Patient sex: M
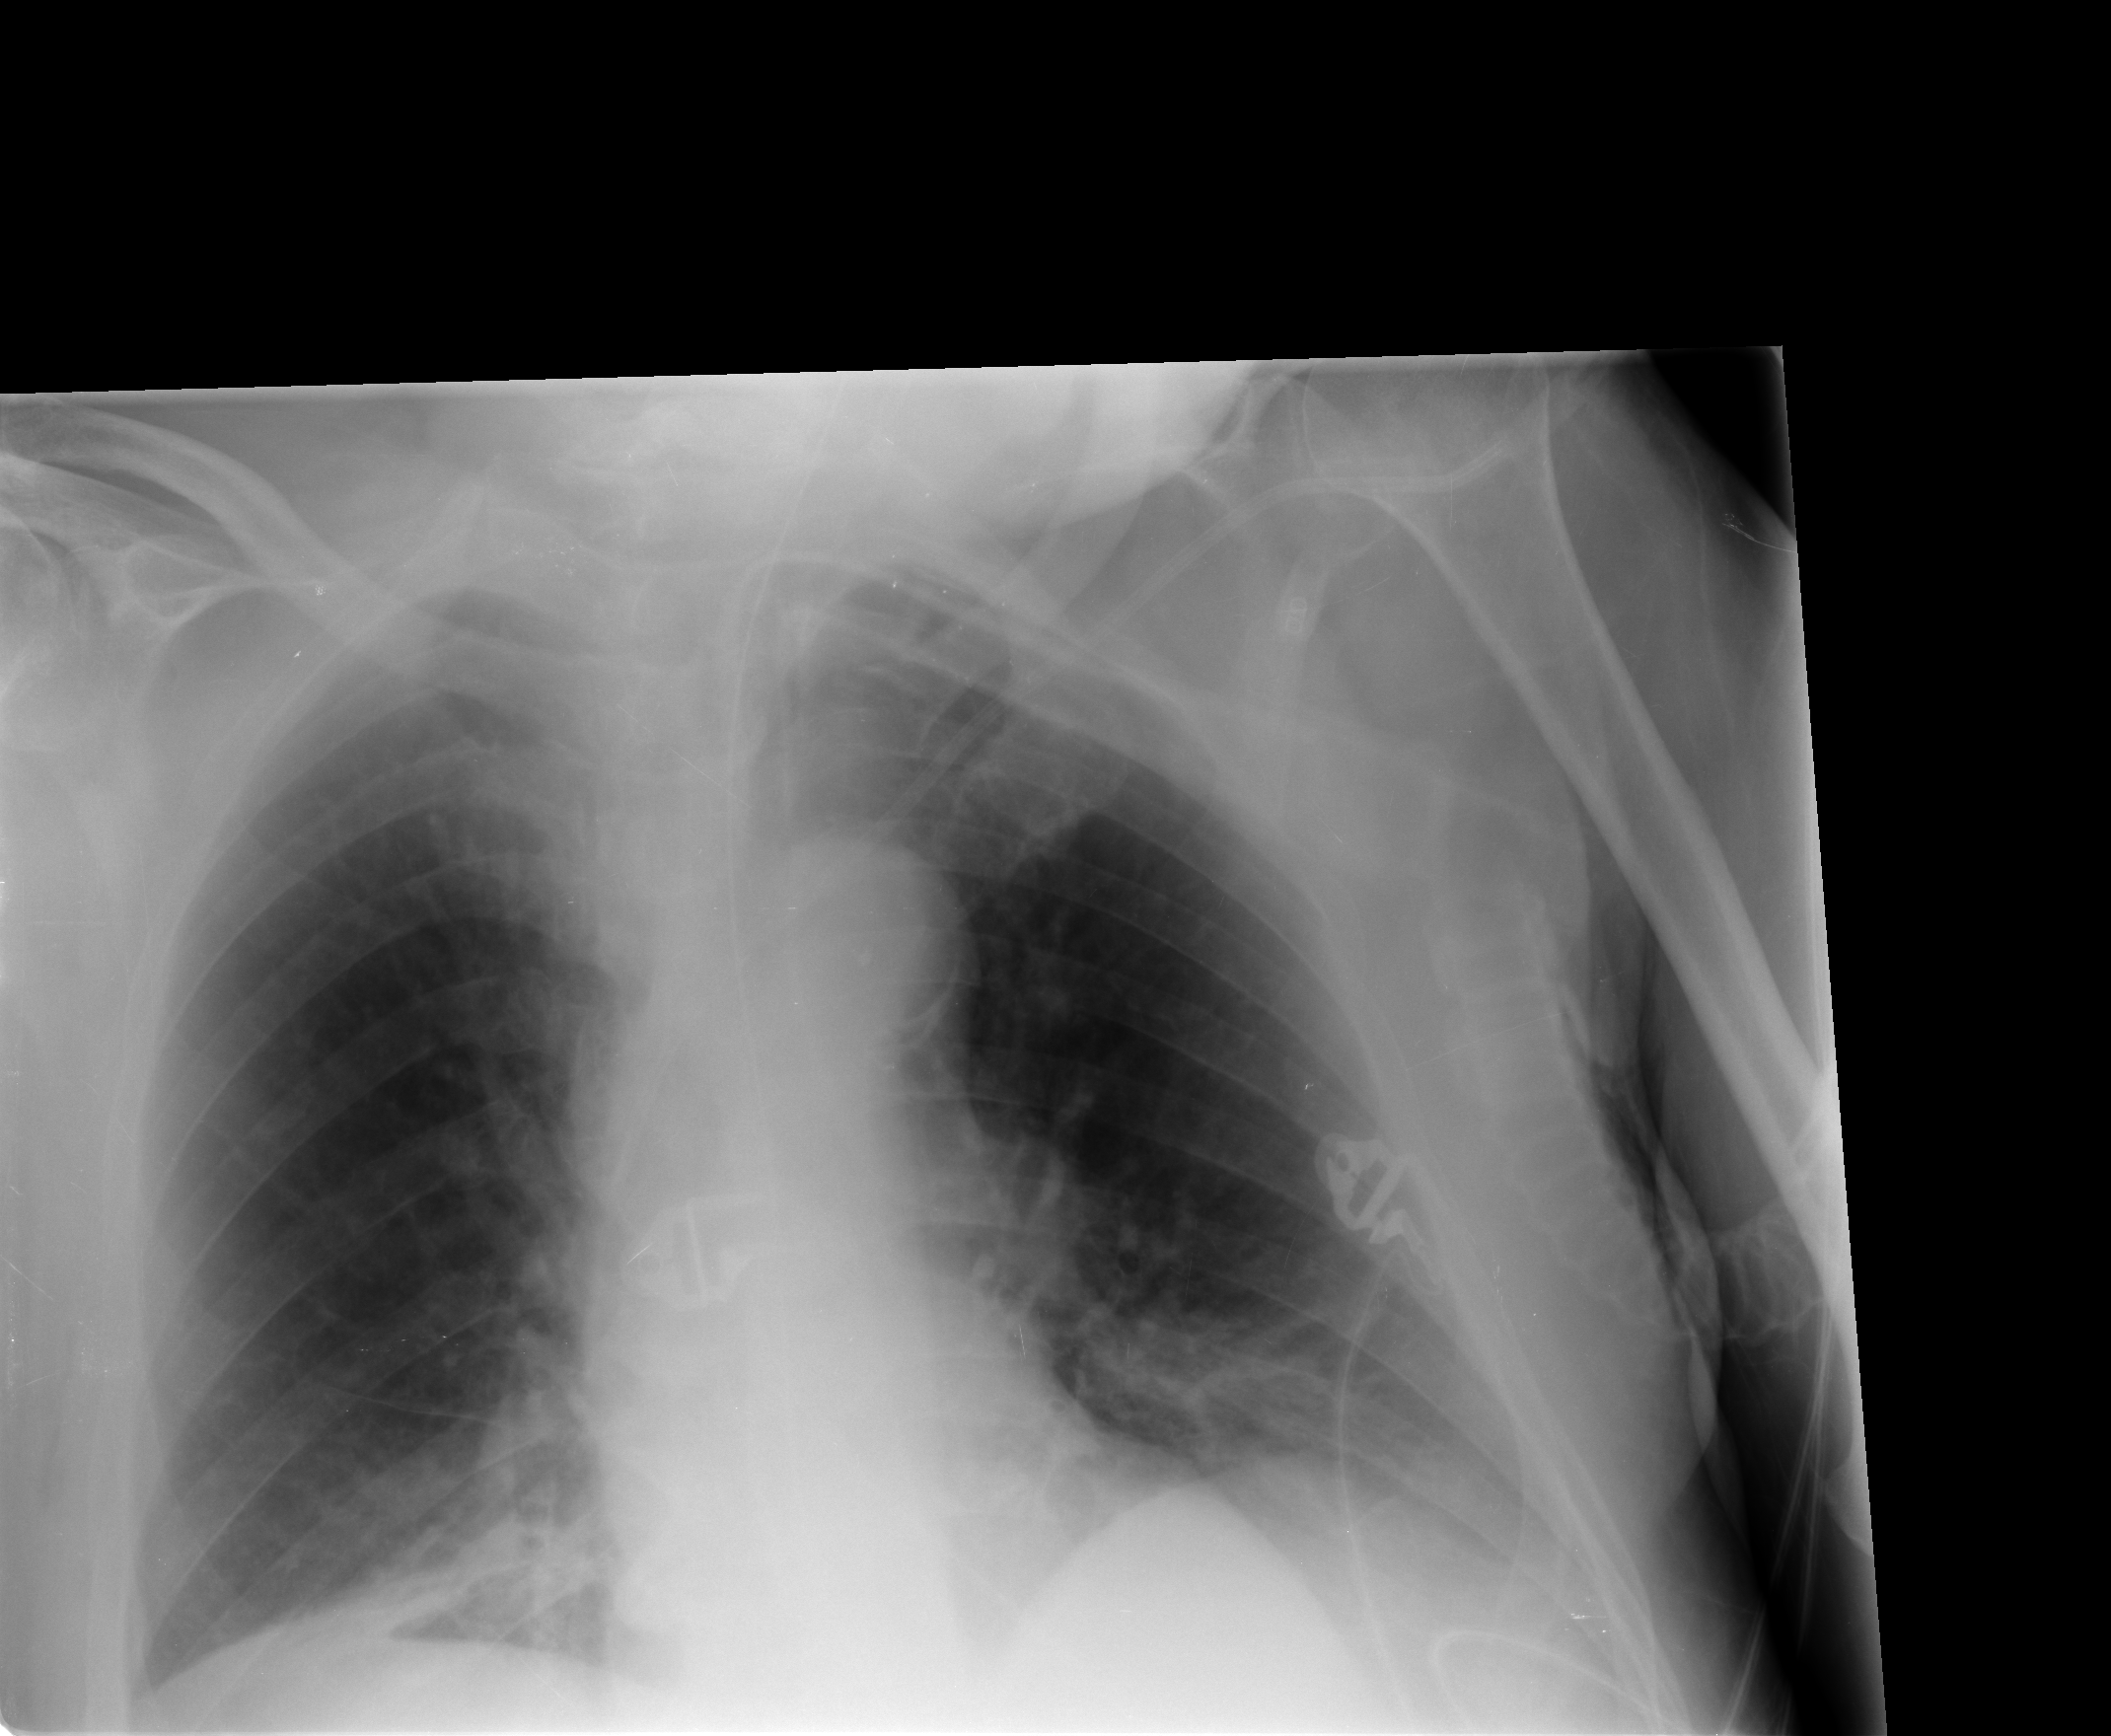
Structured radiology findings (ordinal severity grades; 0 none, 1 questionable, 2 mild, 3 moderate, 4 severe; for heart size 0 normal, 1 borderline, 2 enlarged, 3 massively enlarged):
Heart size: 0
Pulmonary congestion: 0
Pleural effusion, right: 2
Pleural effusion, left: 0
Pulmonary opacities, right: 0
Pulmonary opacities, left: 0
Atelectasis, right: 2
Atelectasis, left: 2